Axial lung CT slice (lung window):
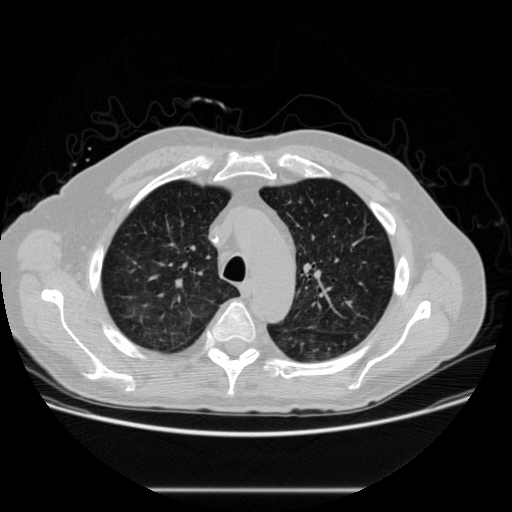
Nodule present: no